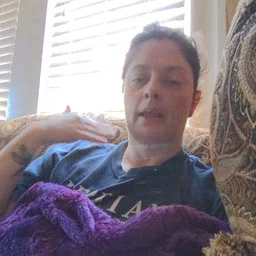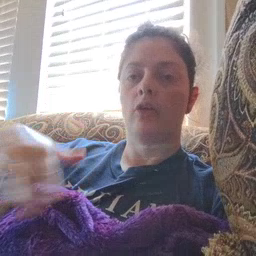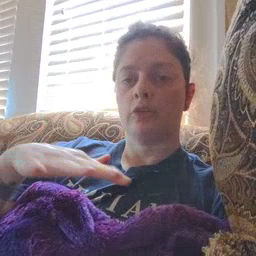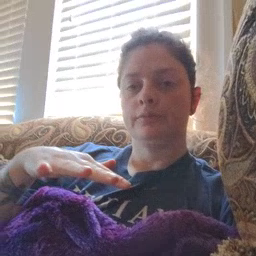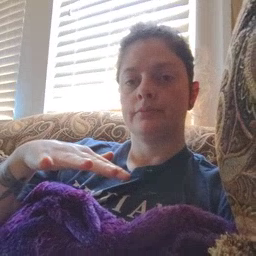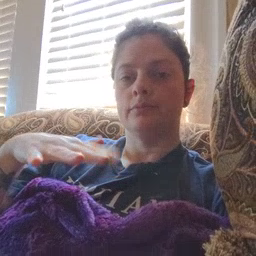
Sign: backyard